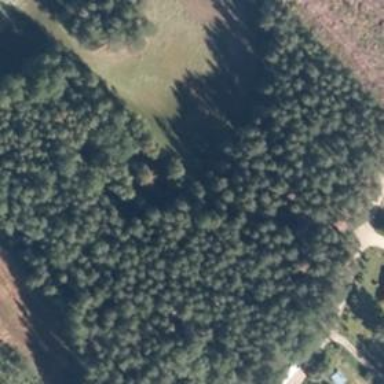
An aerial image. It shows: Mixed-leaf forest area.